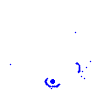
Particle: pion